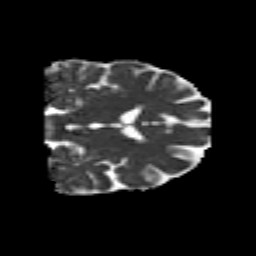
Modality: MD
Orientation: coronal
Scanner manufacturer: siemens
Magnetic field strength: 3 T
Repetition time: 6.8 s
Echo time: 0.093 s